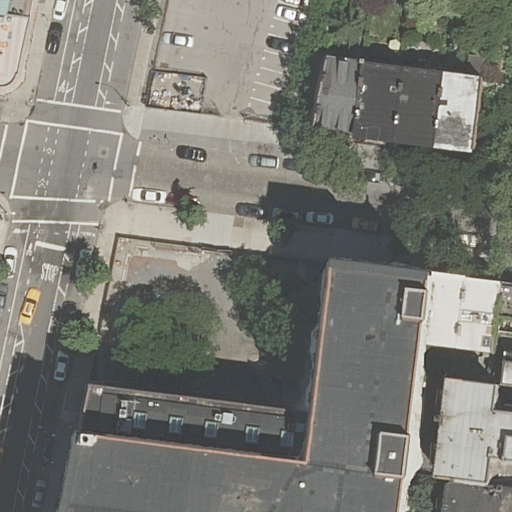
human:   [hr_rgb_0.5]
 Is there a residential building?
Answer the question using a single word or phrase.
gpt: yes

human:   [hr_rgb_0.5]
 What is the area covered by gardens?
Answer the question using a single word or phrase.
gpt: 206m2

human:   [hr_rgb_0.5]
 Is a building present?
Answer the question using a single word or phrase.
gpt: yes

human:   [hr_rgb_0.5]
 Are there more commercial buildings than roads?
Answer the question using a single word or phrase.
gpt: no

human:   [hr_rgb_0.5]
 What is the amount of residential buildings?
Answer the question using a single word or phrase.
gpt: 13

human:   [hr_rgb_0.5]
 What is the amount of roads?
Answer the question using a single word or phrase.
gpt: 2

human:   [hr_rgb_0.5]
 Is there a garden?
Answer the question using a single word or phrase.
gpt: yes

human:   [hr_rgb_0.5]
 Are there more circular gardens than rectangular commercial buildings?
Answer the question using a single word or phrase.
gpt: no

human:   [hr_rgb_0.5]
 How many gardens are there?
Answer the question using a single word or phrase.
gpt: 1

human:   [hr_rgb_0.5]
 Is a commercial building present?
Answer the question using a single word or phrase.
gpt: no

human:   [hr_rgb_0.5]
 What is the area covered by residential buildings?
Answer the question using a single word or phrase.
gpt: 8635m2

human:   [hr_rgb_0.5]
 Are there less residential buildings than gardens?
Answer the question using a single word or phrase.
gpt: no

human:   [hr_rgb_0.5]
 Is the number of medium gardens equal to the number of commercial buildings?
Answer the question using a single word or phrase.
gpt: no

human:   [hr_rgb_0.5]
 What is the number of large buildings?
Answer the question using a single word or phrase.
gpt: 2

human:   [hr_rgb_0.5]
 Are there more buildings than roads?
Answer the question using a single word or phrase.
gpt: yes

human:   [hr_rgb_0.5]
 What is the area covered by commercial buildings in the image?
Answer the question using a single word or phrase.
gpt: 0m2

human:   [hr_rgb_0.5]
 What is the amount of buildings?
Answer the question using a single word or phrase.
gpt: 13

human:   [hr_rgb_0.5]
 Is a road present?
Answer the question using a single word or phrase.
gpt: yes

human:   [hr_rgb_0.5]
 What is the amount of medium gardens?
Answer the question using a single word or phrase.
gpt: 1

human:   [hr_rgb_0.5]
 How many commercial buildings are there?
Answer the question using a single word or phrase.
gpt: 0

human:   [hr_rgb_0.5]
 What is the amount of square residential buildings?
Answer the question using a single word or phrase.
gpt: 0

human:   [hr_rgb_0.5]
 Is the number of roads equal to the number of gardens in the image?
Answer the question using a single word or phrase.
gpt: no

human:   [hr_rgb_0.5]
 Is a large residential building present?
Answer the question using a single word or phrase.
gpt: yes

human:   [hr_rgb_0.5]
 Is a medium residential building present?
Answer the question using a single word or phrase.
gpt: yes

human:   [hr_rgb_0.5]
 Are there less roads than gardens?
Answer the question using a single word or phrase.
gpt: no

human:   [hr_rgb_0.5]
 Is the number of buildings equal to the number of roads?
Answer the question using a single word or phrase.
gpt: no

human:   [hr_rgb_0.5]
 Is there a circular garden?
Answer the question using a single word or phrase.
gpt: no

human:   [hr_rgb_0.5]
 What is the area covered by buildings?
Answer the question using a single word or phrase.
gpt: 8635m2

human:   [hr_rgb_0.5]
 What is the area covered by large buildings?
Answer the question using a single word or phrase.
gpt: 7131m2

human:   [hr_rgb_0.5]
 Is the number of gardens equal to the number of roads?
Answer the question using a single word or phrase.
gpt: no

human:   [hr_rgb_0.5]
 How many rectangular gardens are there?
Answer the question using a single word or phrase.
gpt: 1

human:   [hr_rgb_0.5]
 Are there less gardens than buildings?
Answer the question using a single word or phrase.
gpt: yes

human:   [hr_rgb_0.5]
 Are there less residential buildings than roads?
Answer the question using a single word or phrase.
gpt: no

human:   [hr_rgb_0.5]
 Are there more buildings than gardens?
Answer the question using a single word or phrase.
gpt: yes

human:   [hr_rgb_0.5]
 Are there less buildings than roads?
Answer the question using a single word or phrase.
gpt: no

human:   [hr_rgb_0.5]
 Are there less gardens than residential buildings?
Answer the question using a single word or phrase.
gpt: yes

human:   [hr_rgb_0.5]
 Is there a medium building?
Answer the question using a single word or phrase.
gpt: yes

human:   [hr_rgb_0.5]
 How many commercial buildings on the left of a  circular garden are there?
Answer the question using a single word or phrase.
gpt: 0

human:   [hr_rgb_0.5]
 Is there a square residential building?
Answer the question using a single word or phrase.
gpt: no

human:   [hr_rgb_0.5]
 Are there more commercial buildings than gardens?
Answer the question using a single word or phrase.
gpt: no

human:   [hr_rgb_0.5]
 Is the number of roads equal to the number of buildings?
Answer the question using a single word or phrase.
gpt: no

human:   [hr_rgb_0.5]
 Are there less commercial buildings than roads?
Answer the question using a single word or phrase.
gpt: yes

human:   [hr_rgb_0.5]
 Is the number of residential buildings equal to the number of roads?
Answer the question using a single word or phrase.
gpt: no

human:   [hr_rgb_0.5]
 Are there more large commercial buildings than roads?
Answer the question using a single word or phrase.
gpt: no

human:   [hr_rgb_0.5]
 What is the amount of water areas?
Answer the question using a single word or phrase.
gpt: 0

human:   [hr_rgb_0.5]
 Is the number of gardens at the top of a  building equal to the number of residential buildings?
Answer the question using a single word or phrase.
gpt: no

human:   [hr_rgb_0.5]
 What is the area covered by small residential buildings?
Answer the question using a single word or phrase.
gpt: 182m2

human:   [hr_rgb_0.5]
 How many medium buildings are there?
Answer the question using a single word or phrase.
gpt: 7

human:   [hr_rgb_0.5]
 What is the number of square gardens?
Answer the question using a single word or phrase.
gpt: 0

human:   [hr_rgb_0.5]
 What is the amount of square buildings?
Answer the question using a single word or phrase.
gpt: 0

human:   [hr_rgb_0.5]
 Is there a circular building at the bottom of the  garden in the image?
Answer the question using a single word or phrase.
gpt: no

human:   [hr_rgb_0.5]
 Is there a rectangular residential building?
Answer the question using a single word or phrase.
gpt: yes

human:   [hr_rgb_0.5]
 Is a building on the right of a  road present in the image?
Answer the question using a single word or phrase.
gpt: yes

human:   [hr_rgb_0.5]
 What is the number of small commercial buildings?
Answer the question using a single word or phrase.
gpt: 0

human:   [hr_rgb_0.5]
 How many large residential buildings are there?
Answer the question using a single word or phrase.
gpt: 2

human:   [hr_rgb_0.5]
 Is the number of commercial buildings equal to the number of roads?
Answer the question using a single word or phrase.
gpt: no

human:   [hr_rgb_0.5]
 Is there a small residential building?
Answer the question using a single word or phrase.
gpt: yes

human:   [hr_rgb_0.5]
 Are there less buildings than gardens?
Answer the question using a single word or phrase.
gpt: no

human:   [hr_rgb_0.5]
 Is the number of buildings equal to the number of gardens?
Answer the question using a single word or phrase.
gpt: no

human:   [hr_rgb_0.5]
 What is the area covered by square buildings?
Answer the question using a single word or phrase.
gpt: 0m2

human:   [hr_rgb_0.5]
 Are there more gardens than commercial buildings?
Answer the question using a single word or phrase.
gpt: yes

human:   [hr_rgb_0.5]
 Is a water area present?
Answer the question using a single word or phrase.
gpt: no

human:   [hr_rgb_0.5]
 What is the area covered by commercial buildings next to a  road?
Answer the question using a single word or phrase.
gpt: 0m2

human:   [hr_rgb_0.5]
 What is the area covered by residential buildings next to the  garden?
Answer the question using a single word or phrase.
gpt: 8635m2